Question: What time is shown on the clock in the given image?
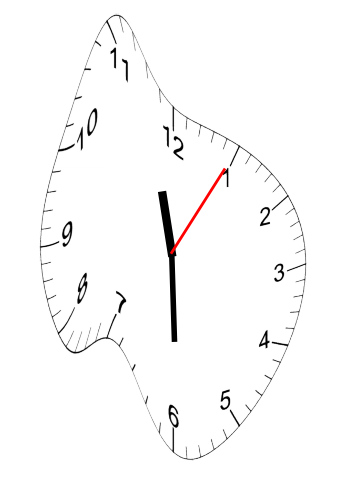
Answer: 11:30:05